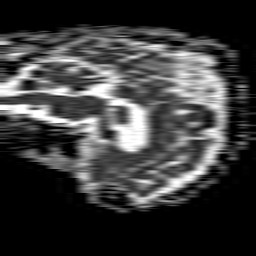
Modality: ADC
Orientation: sagittal
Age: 74
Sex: male
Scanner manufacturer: philips
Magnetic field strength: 1.5 T
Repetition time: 4.6 s
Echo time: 0.09059 s